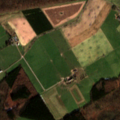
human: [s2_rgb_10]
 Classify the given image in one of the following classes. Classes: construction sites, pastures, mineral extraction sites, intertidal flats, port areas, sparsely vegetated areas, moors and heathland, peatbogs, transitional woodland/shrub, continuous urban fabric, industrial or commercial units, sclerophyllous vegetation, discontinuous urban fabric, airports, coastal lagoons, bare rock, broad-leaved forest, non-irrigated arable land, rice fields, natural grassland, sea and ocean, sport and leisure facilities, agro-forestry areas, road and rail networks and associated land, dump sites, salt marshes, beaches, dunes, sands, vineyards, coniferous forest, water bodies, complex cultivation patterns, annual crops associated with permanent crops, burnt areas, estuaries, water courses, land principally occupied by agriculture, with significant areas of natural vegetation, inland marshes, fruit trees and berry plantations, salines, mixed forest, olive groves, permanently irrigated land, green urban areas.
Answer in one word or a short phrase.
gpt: pastures, complex cultivation patterns, broad-leaved forest, mixed forest